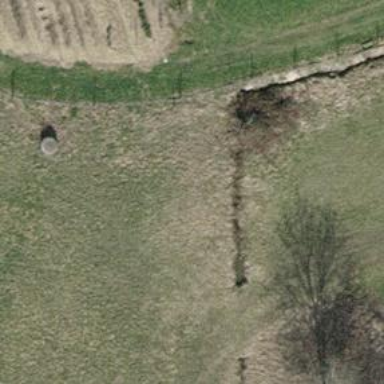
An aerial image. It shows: Culvert tunnel.